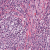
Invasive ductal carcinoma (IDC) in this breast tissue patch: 1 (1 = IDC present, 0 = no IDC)